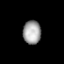
Tissue: prostate
Cell type: Myeloid cells
Senescence score: 0.6932
Nuclear area (px): 412
Mean DAPI intensity: 162.216